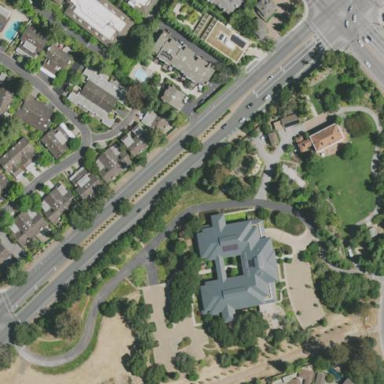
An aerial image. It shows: Grassy traffic calming island.